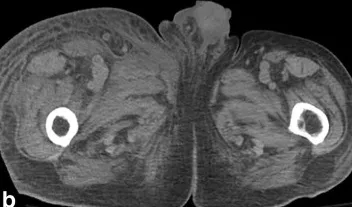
Upper thighs demonstrating a large obstructing right pelvic tumor (open arrow), significant right-sided subcutaneous edema (arrows), and marked limb asymmetry due to right limb edema.
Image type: radiology (ct)